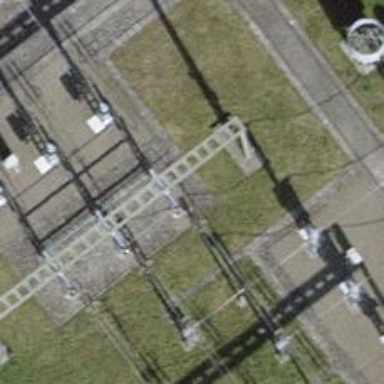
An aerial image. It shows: Insulator used in power systems.